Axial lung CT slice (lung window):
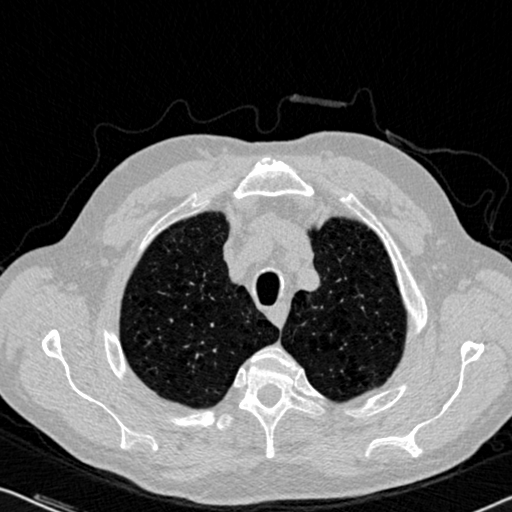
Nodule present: no